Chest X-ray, PA view. Patient: 23 years old, sex M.
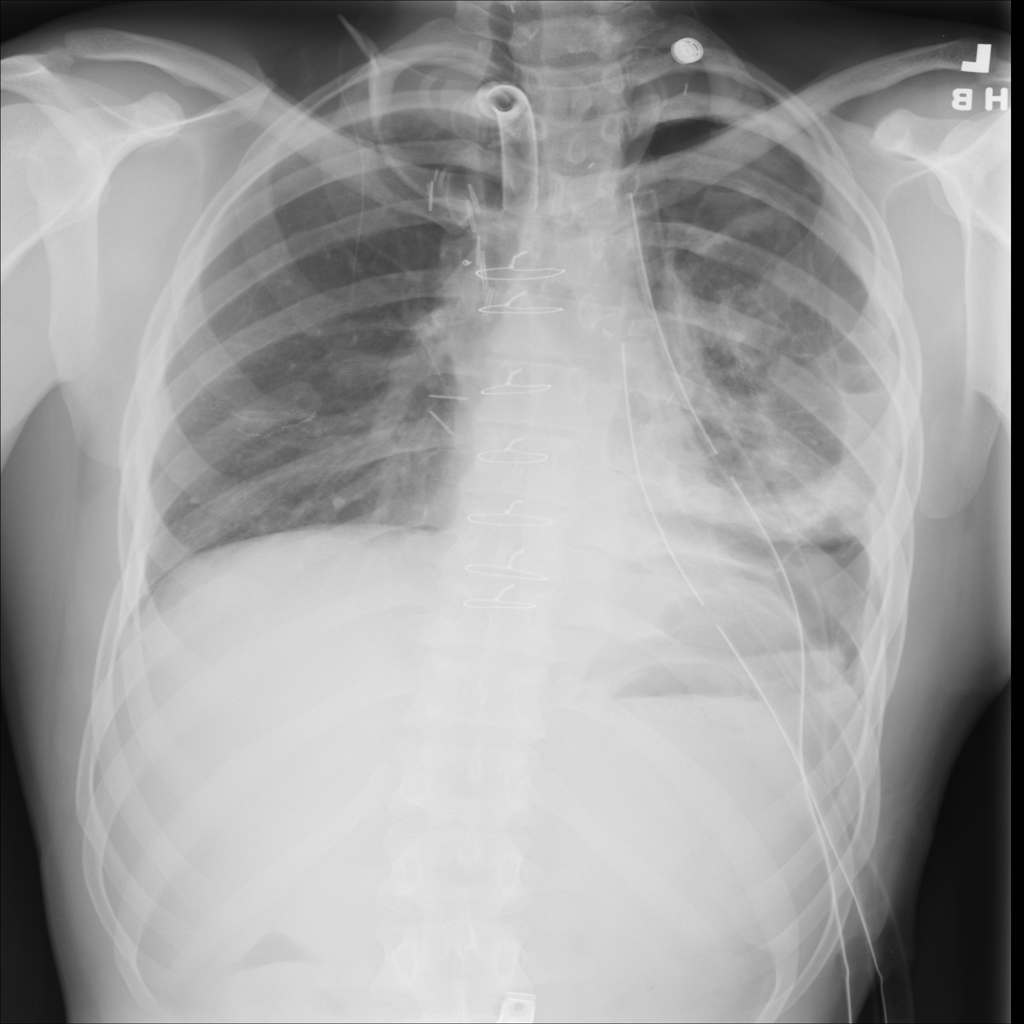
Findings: Pneumothorax